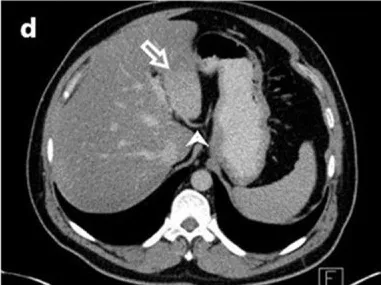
Pseudolesion in liver segments II and III associated with aberrant left gastric vein. Delayed phase. These images vividly illustrate the presence of the pseudolesion (arrow) within liver segments II and III. The pseudolesion, showing heightened contrast enhancement compared to the surrounding parenchyma, is a result of the third inflow drainage of the aberrant left gastric vein (ALGV) (arrowhead). The characteristic entry site and course of ALGV are accurately delineated.
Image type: radiology (ct)